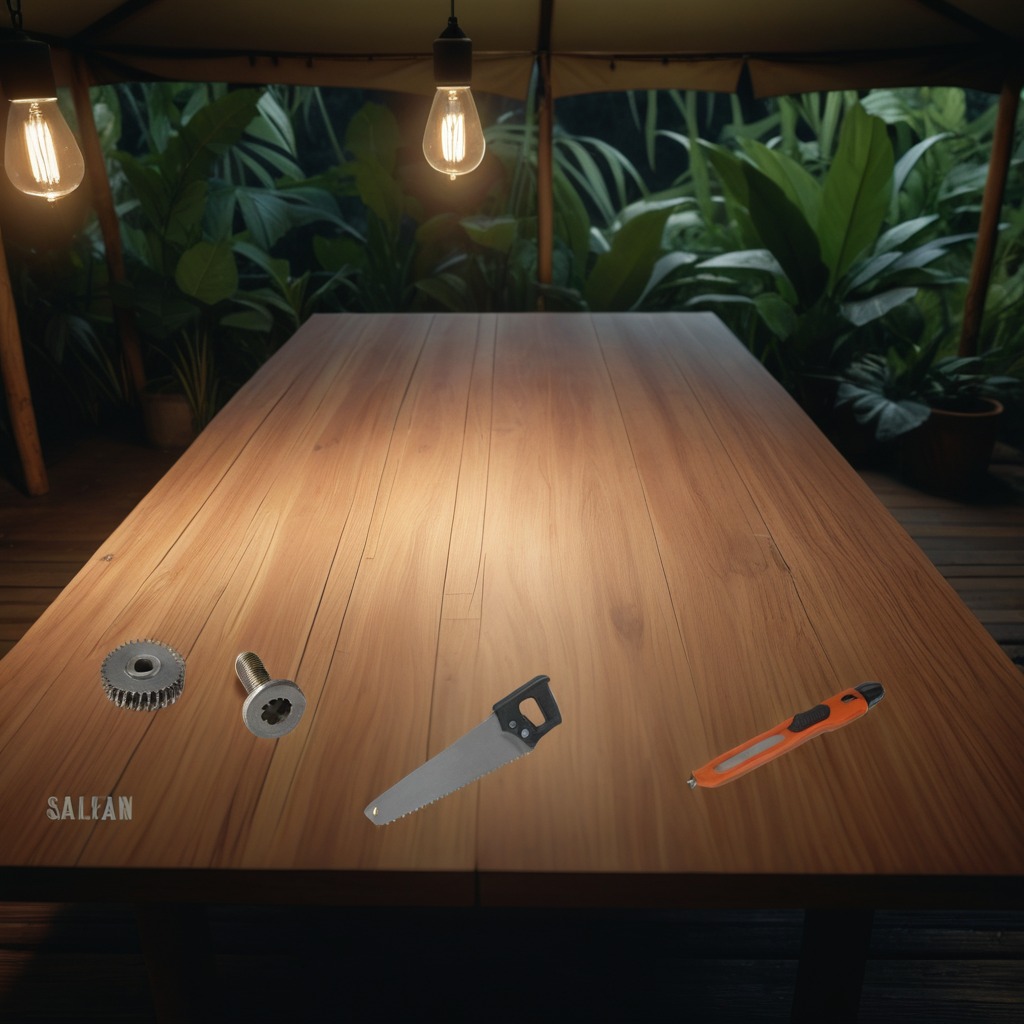
A steel gear with teeth, a utility knife, a metal machine screw, a coiled metal spring, and a handheld metal saw are lying on a wooden table inside a jungle field workshop tent at night.